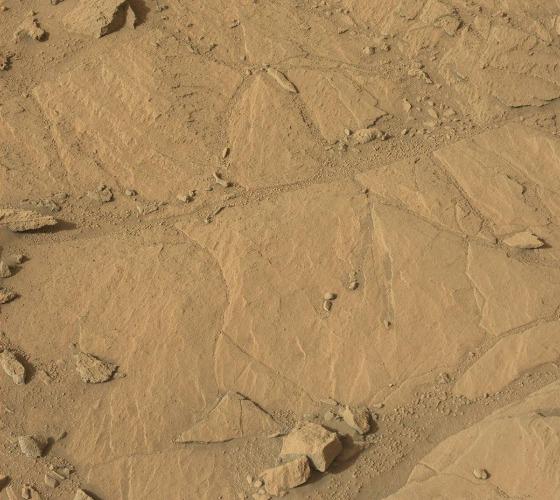
Terrain classes present: Bedrock, Gravel / Sand / Soil, Rock, Shadow